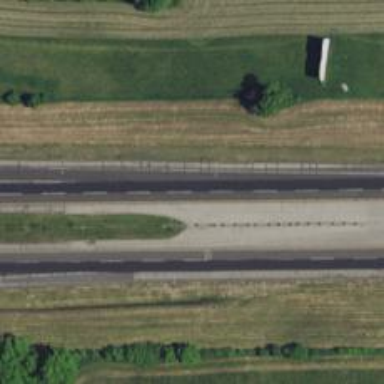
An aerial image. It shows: Motorway junction.